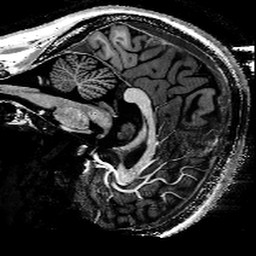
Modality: T1w
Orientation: sagittal
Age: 29
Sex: female
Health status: healthy
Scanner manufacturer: siemens
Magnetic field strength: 9.4 T
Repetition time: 6 s
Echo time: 0.003 s